Current action and preconditions to check: trajectory_clear

Your task: For each precondition in the list above, predict whether it will hold at this action.

Consider the current scene as observed from the mobile robot's camera, and analyze the predicted future states of all dynamic agents (e.g., people, animals, vehicles, or any moving entities) within the NEXT SECOND.

IMPORTANT: Only answer "very likely" if you are absolutely certain—based on strong, clear evidence—that a dynamic agent will violate the precondition in the predicted future state. Do NOT answer "very likely" for unlikely, ambiguous, or low-probability risks.

Ask yourself for each precondition: Is there a high probability, with clear and convincing evidence, that the predicted future states of any dynamic agent will interfere with the predicted future state of the currently executing action within the NEXT SECOND, causing that precondition to fail?

Assess the risk level based on these predictions. Use "likely" or "very likely" if motions create a clear risk of interference.

Use "neutral" or "improbable" if agents are nearby but their predicted paths are clearly diverging or non-conflicting.

Failure Risk Categories: "very improbable", "improbable", "neutral", "likely", "very likely"

Answer Format: Output ONLY the probability_of_failure value from these categories: "very improbable", "improbable", "neutral", "likely", "very likely"

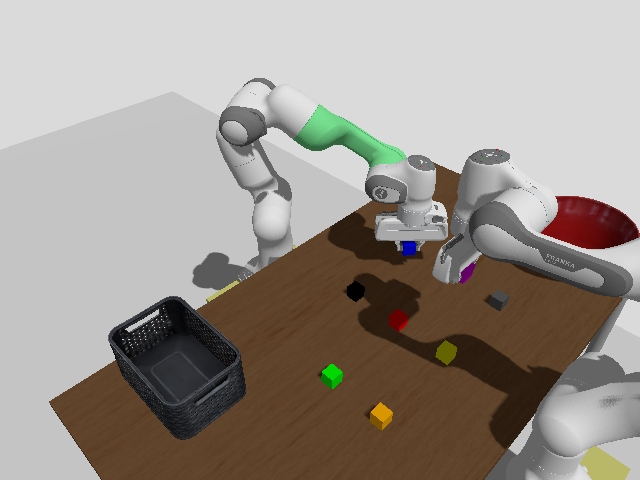

Answer: very improbable